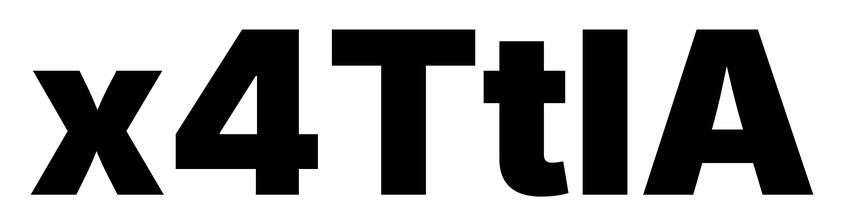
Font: Inter_Black